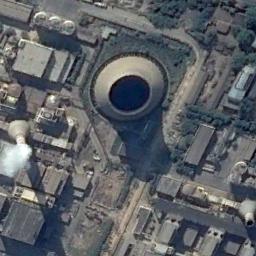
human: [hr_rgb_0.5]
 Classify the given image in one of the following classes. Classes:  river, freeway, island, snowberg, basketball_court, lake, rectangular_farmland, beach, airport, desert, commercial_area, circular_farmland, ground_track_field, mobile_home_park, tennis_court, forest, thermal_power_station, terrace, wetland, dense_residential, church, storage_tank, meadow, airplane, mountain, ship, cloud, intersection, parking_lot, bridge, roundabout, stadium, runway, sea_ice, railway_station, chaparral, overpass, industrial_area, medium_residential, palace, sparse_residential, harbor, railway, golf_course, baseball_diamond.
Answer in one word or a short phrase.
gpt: thermal_power_station